Question: Can't seem to find any answers in here / on google, I know I should probably ask at ReSharper support but I thought I might get a quicker answer here.
I have created XML documentation for an Exception as per the following code;
'''
/// <summary>
/// Commits any changes to the Database and raises the Saved event.
/// </summary>
/// <exception cref="InvalidOperationException">Exception description goes here.</exception>
void Commit();
'''
But when viewing the method, I only get the following;

Does anyone have any suggestions about how to get the "Exception description goes here." to appear in the Intellisense popup?
I'm using R# Version 7.1.3 and Visual Studio Professional 2012 Version 11.0.60610.01 Update 3 if that helps. I've tried to rebuild and clean the project, same problem.
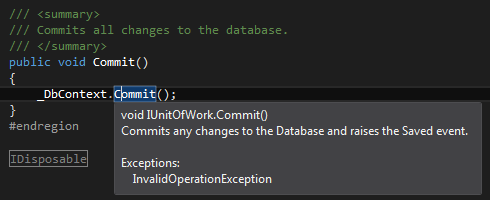
Answer: There is similar feature request in tracker <URL>.
Please, vote.